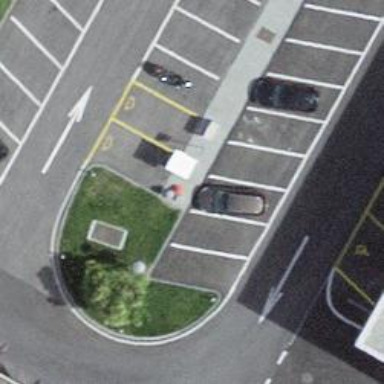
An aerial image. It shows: Charging station.